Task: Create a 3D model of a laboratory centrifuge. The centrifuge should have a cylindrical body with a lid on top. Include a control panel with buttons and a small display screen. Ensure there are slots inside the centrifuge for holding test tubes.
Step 471:
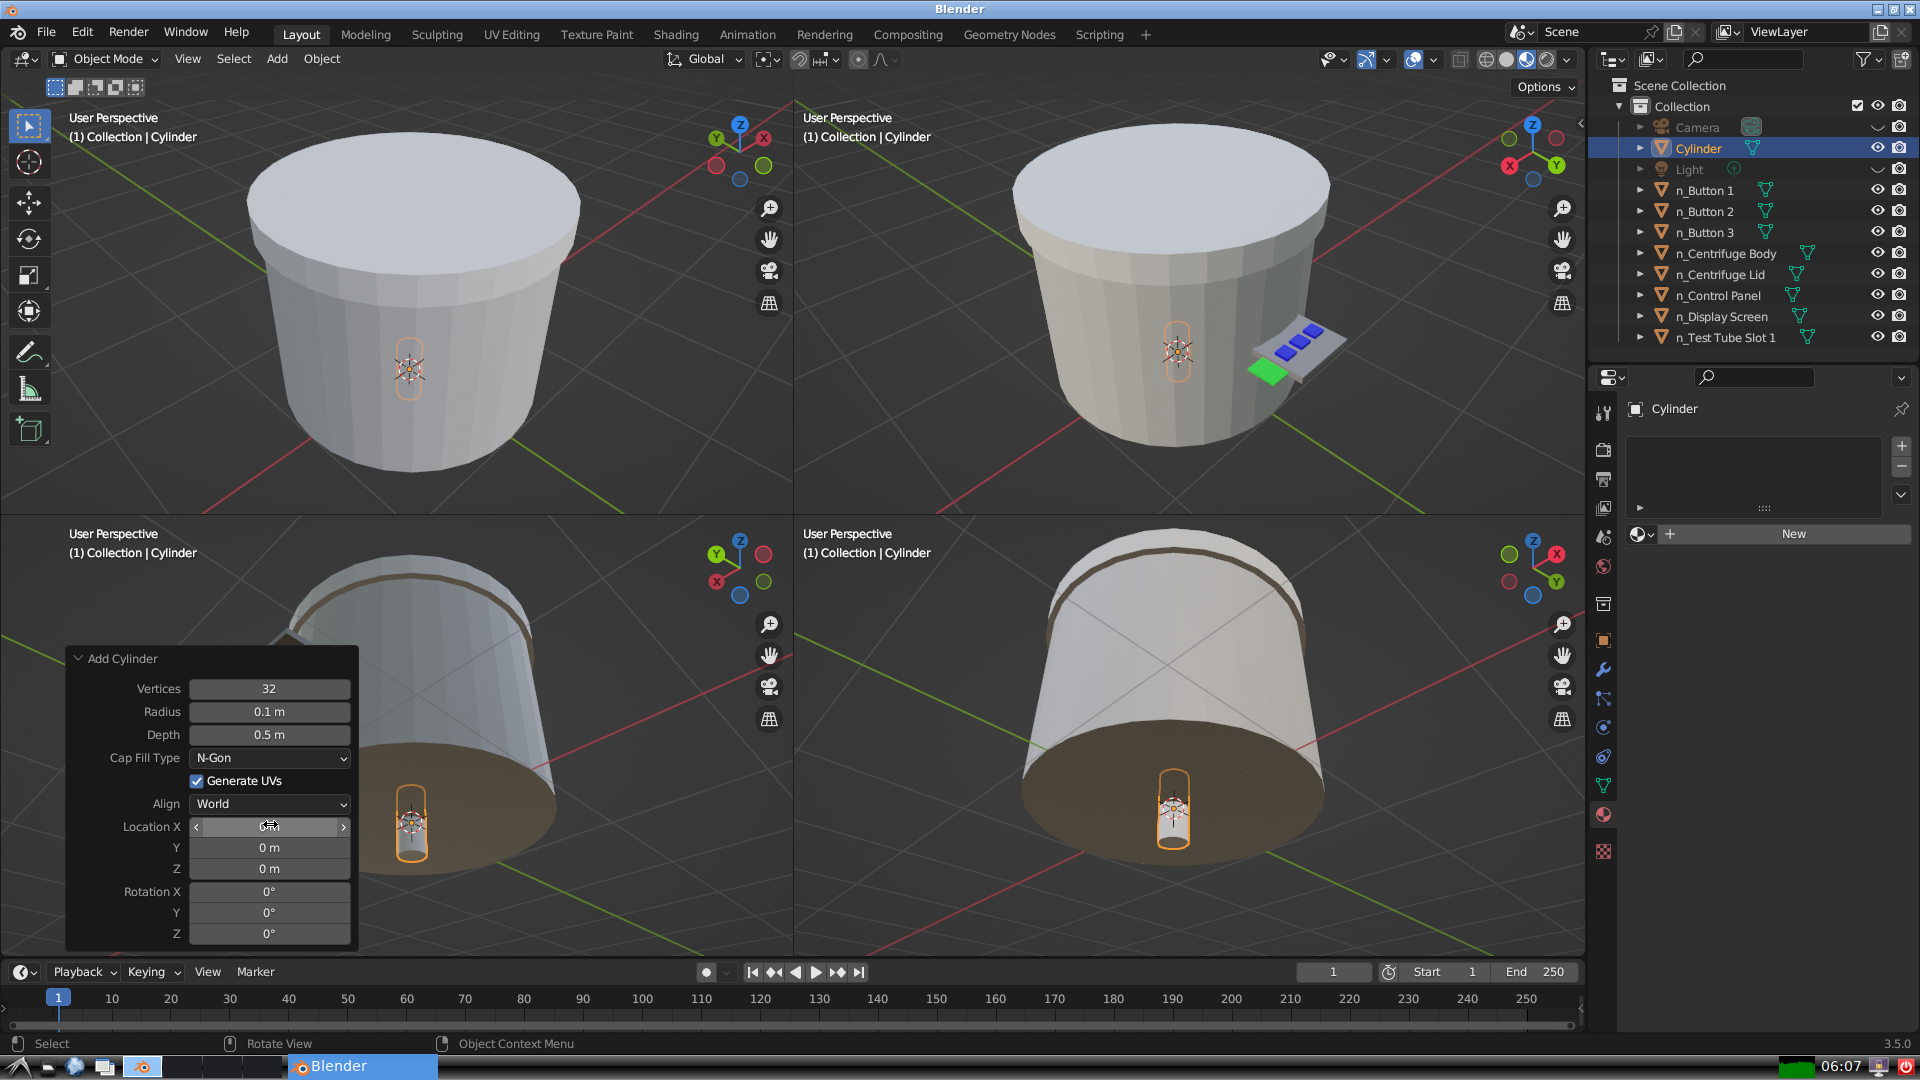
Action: click: no